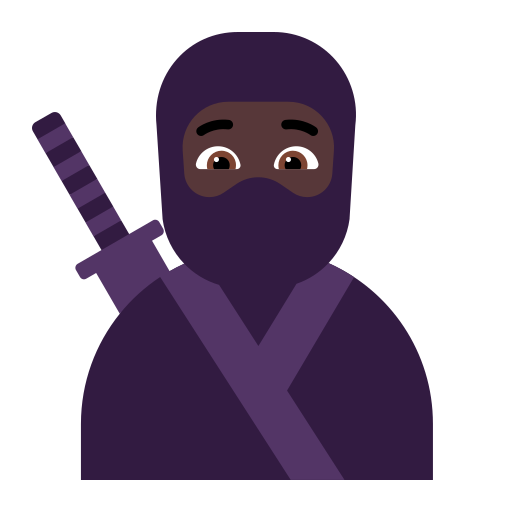
ninja flat dark